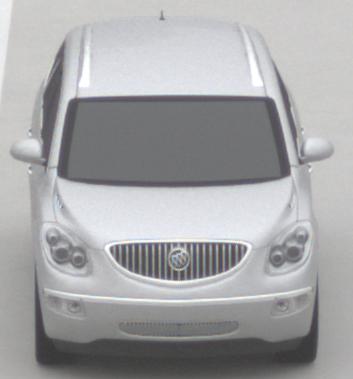
Make: Buick
Model: Enclave
Detailed model: GMT967
Model produced from: 2007
Model produced until: 2017
Doors: 5
Color: white
Road condition: dry road
Daytime: midday
Contrast: low contrast